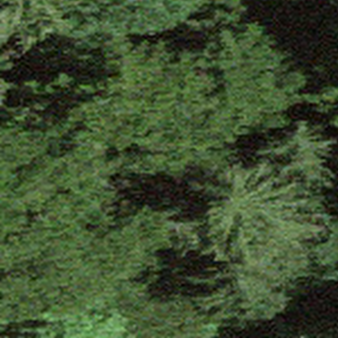
Label: other